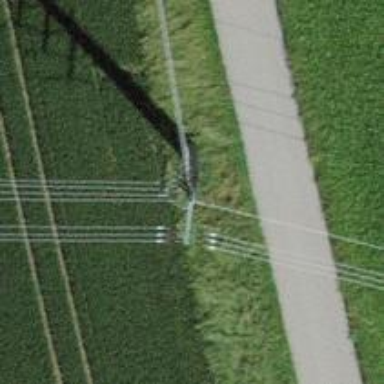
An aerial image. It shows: Power pole.